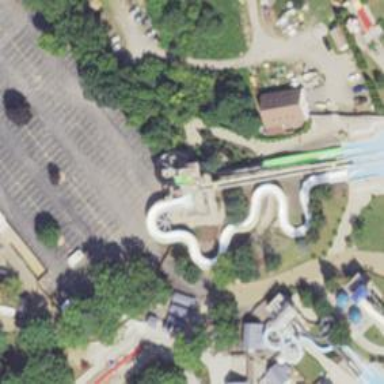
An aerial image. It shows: Water slide attraction.